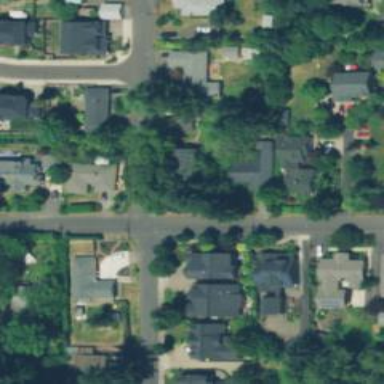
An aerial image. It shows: Residential road with asphalt surface. Sidewalk is present on the left side.